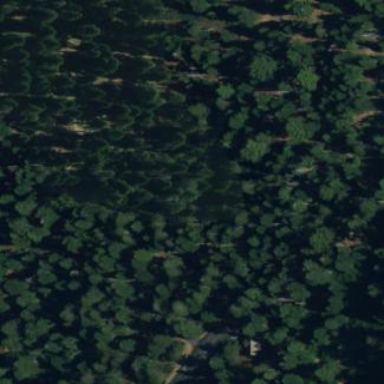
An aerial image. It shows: Greenfield woodland with needle-leaved evergreen trees.